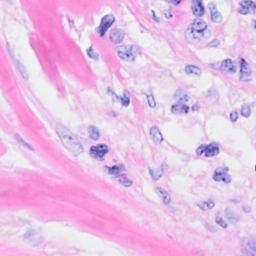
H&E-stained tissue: Breast